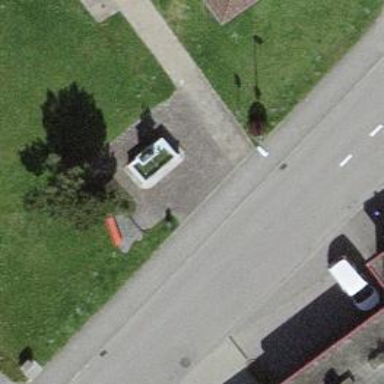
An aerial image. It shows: Beautiful fountain.